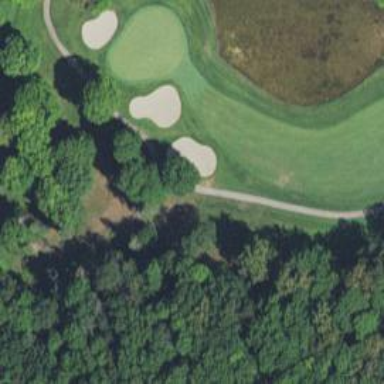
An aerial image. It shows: Service road designated as golf cart path.